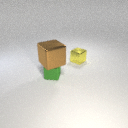
small green metal cube below large brown metal cube